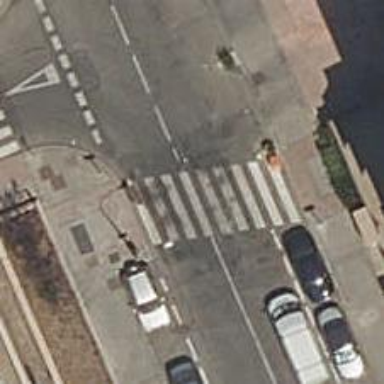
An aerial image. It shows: Marked road crossing.